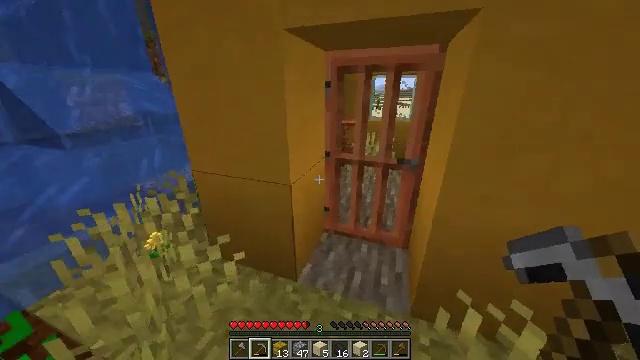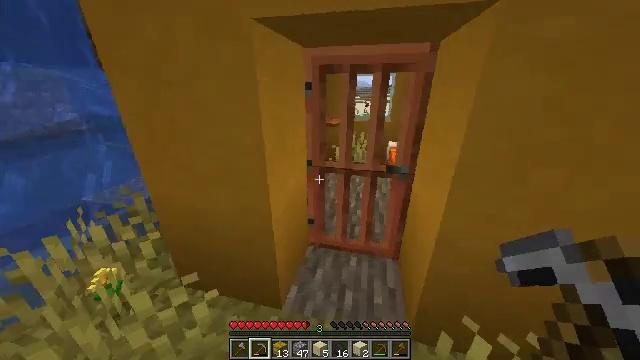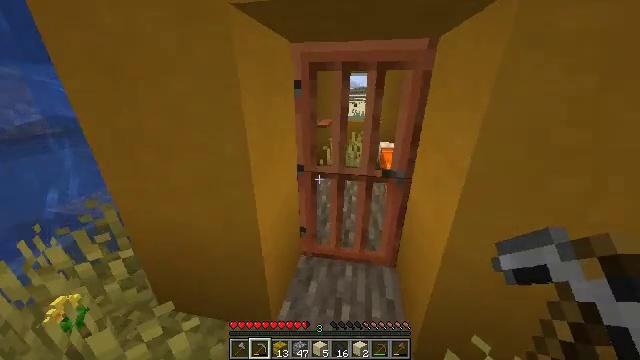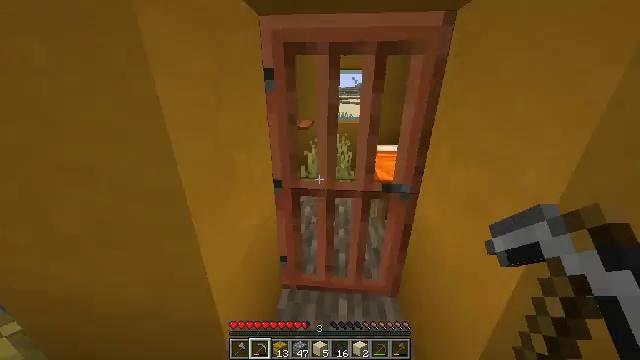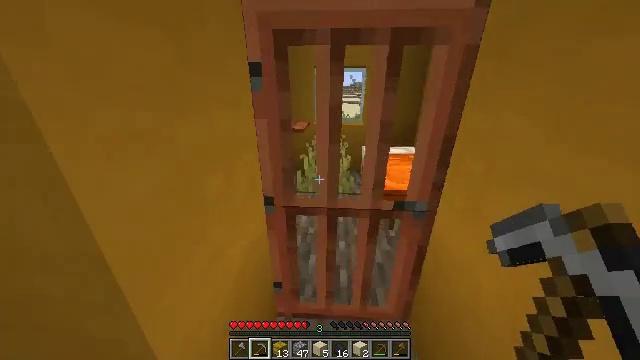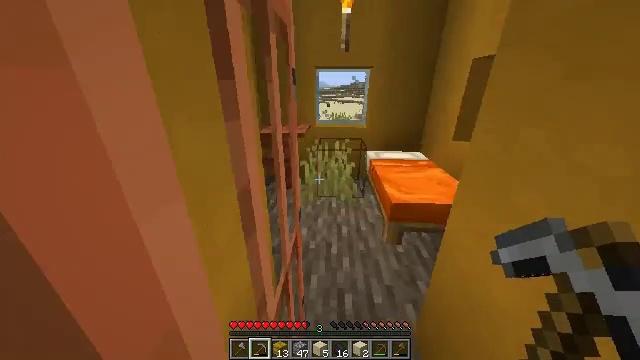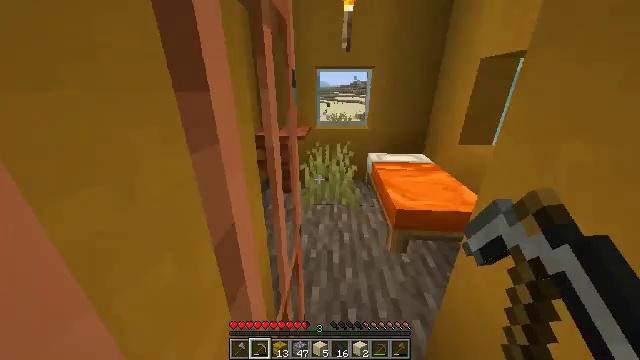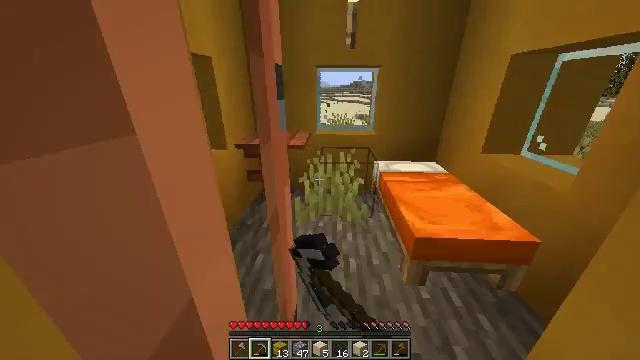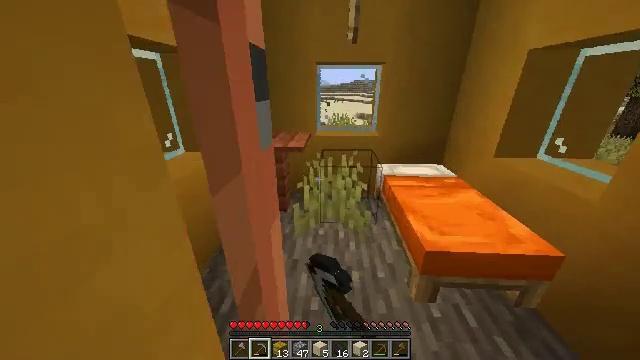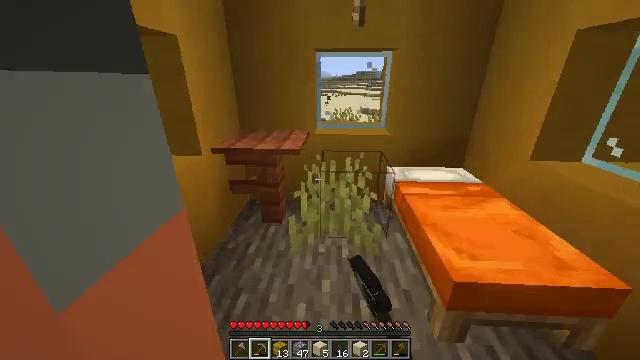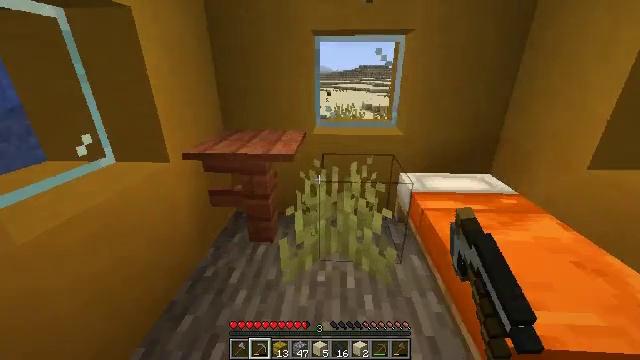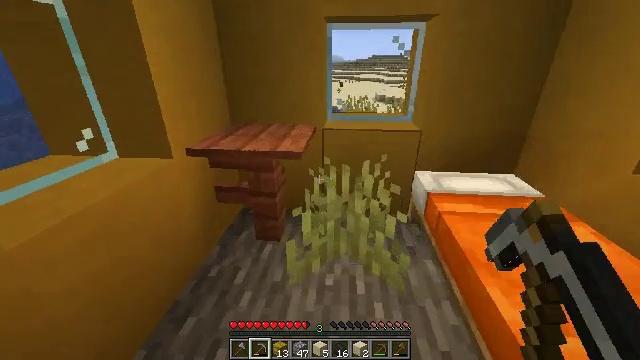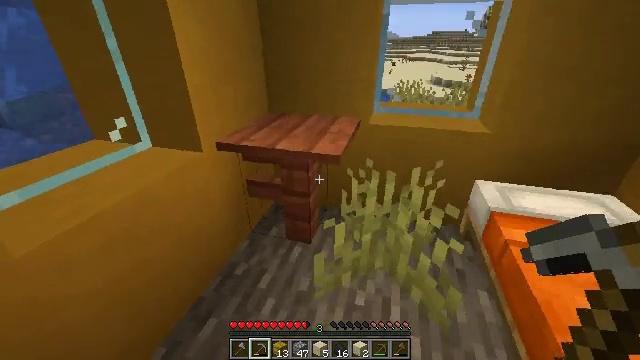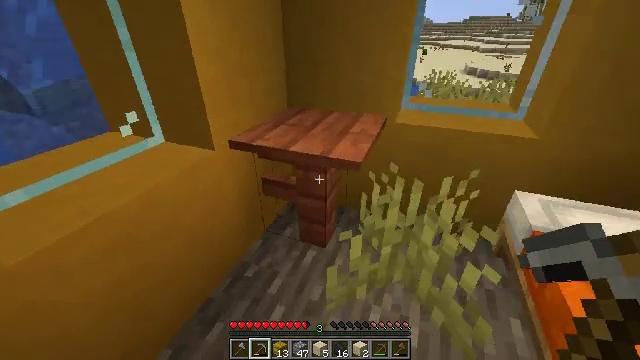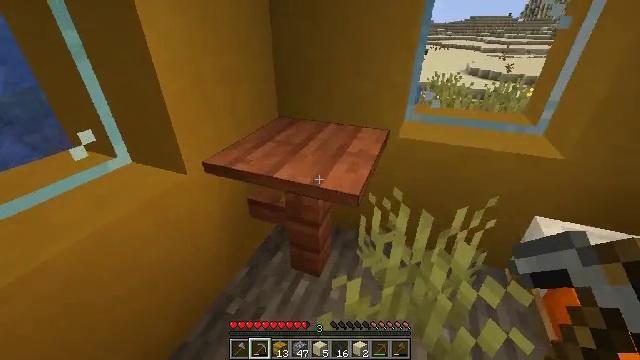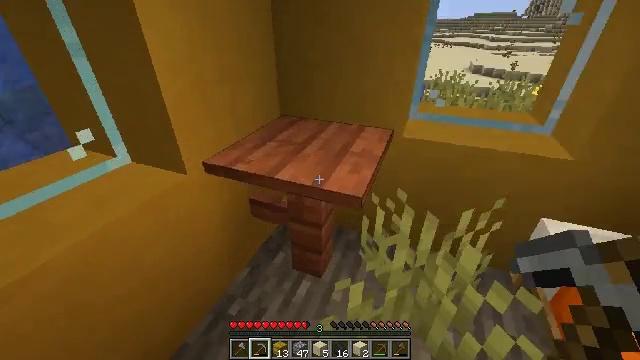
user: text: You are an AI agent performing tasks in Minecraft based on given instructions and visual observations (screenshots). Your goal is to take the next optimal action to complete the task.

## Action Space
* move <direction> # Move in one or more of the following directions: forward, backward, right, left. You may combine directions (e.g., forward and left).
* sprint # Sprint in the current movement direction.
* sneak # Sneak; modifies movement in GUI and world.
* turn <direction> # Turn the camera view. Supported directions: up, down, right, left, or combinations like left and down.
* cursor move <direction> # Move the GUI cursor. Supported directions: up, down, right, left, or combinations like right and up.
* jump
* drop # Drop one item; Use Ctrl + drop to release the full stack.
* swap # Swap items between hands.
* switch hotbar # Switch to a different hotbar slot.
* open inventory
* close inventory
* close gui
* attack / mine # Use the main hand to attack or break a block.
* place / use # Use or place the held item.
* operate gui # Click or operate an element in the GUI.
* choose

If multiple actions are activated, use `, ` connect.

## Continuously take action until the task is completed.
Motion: motion action
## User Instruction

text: Attack the chest to pick it up.
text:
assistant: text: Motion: move forward, turn right
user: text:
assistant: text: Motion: move forward, turn right
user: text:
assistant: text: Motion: move forward, turn right
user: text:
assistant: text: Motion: move forward, turn right
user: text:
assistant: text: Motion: move forward, use / place
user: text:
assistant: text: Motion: move forward, use / place
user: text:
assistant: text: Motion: move forward
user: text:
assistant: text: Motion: move forward
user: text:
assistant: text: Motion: move forward
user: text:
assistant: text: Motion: move forward
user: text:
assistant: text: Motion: move forward, turn left and down
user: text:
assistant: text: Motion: move forward, turn left and down
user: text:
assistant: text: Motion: move forward, turn left and down
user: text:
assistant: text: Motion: move forward
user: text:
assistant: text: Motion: no_op
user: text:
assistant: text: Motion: turn left and down
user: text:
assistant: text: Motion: turn left
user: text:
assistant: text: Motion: turn left and up
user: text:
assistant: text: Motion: turn left and up
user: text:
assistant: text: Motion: turn left and up
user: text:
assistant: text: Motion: turn left
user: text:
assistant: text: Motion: turn left
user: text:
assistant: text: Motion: move forward, turn left and up
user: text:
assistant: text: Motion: move forward, turn left and up
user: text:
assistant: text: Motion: move forward
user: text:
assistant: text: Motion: move forward
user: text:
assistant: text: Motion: move forward and move left
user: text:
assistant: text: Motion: move forward and move left
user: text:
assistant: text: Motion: move forward and move left, turn right and up
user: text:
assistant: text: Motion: move forward, turn right